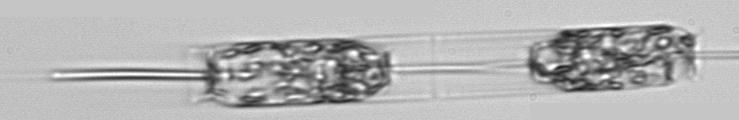
Label: Ditylum_brightwellii